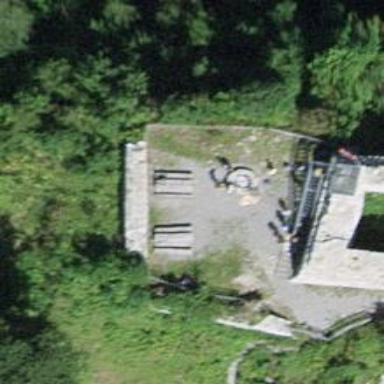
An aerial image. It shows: Picnic table located in leisure land area.